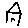
Label: house